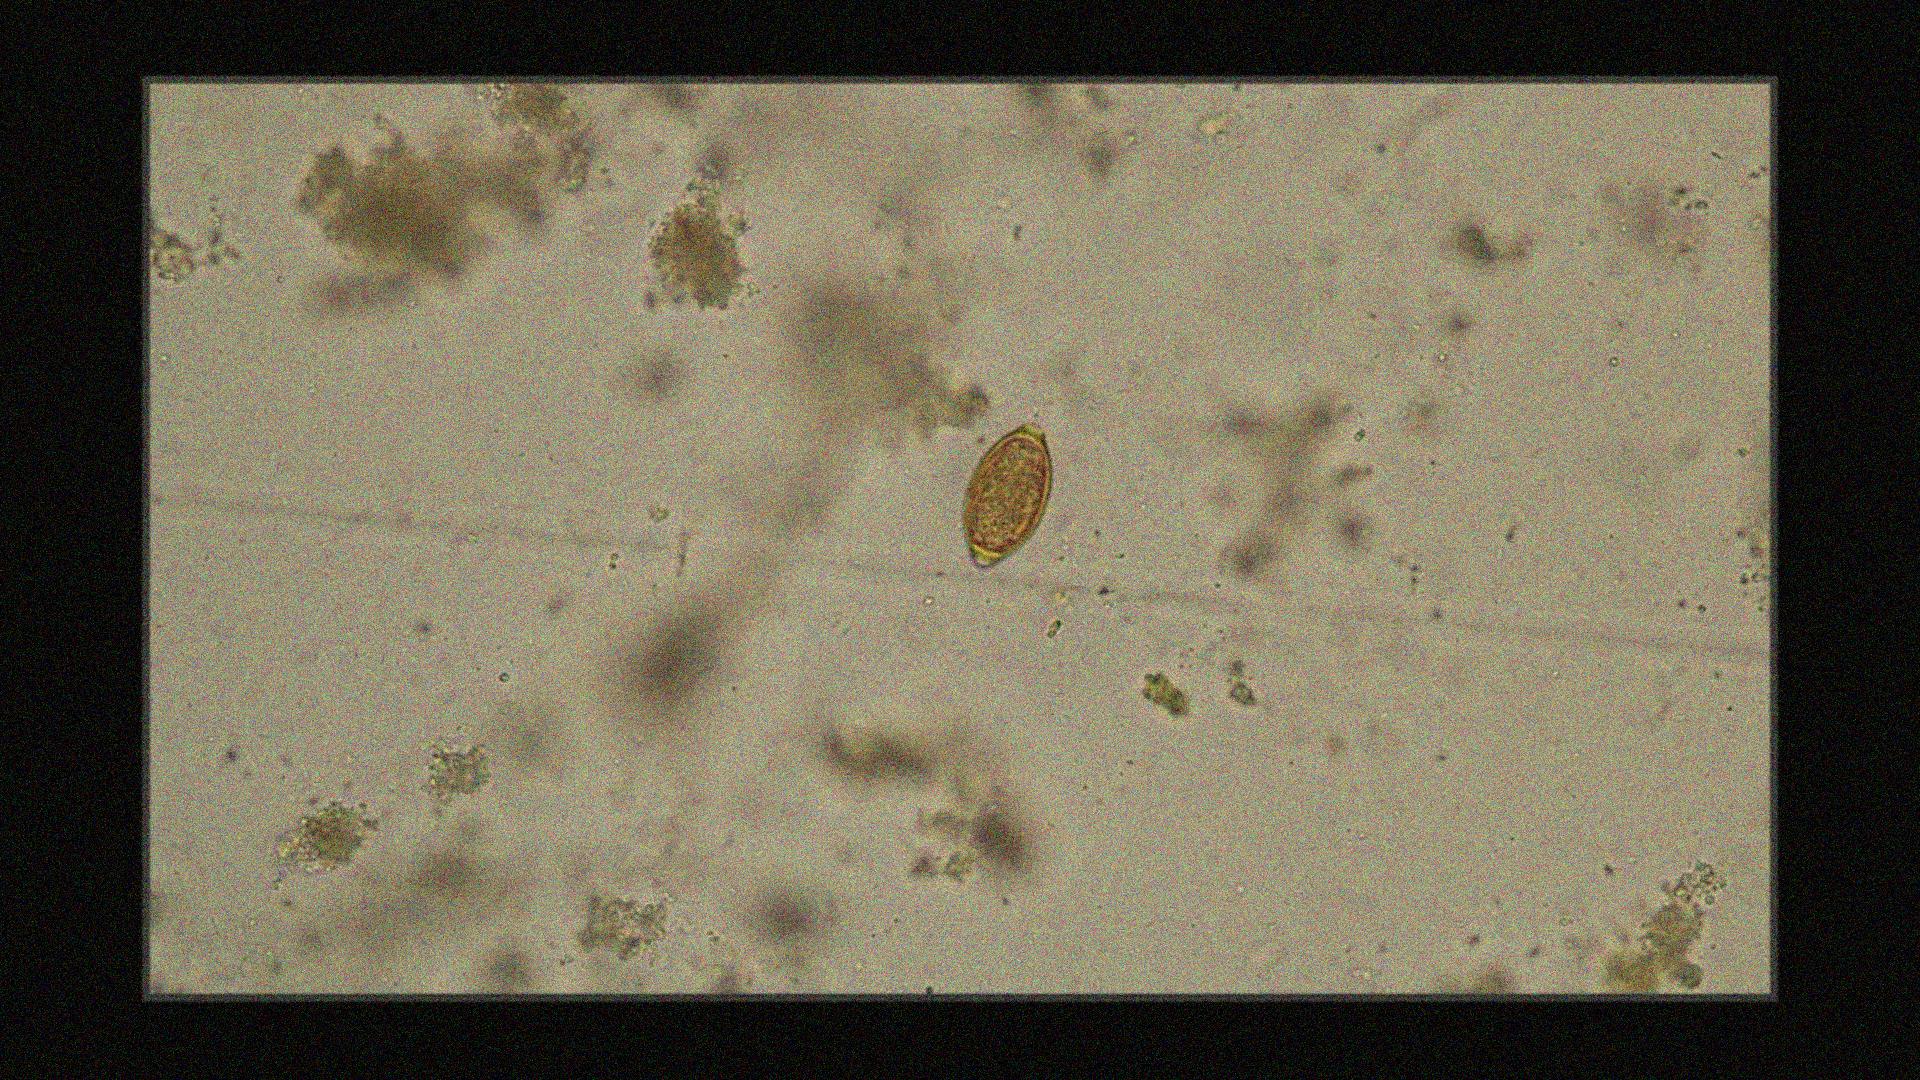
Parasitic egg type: Trichuris trichiura